Aerial crown-view tile of a tropical tree (Barro Colorado Island, Panama), acquired 20250915:
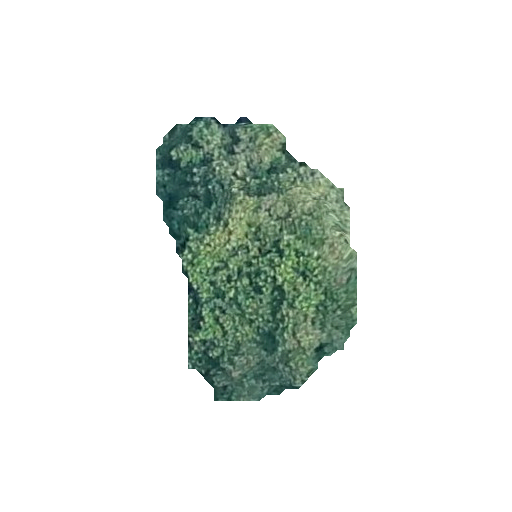
Species: Pourouma bicolor
GBIF accepted scientific name: Pourouma bicolor
Crown area: 60.441 m²